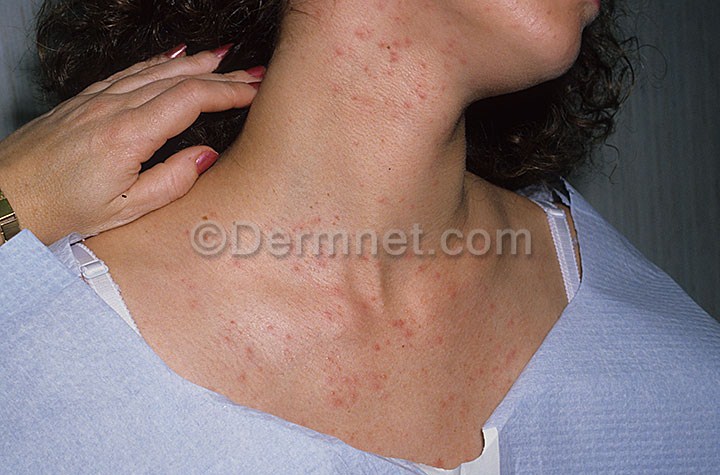
Disease: Cellulitis Impetigo and other Bacterial Infections